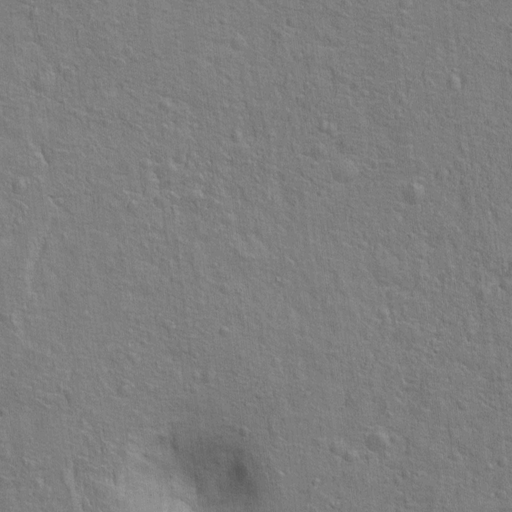
Classes present: Background, Cone